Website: macys
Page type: account-selection
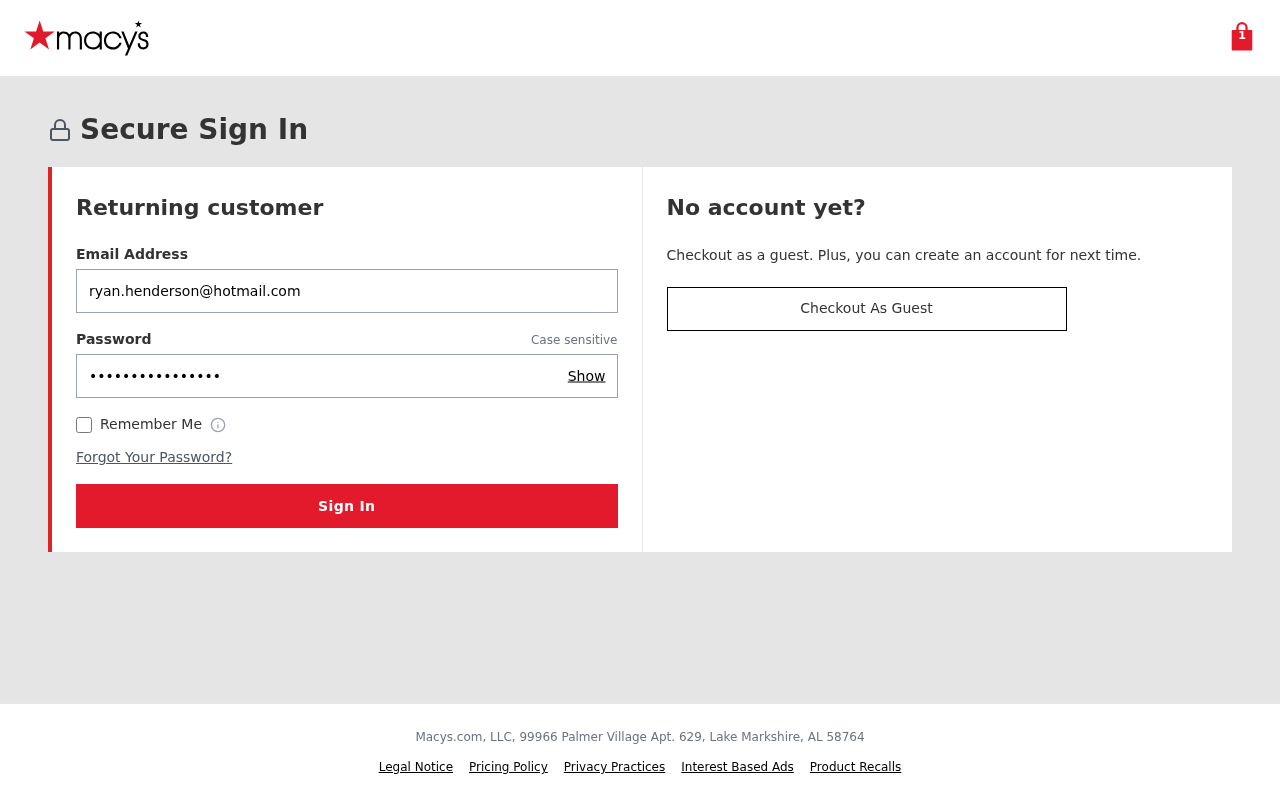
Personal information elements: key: PII_EMAIL
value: ryan.henderson@hotmail.com
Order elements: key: ORDER_NUM_ITEMS
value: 1